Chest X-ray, AP view. Patient: 31 years old, sex M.
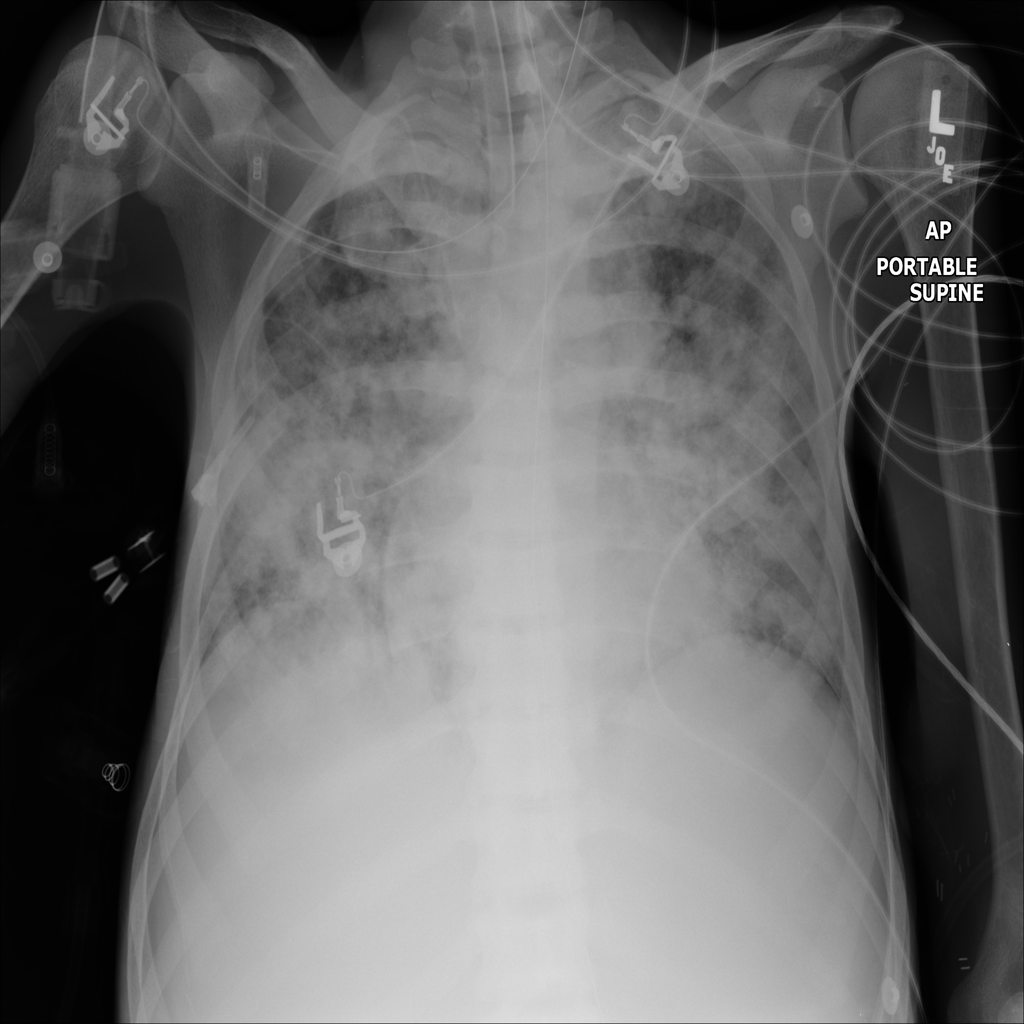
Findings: No Finding